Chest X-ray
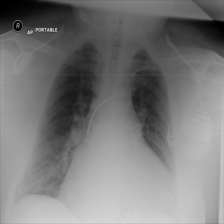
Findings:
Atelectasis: negative
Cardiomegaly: negative
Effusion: negative
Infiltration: negative
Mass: negative
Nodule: negative
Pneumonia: negative
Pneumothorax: negative
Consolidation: negative
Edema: negative
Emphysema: negative
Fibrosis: negative
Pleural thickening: negative
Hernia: negative